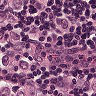
Metastatic tissue present: yes